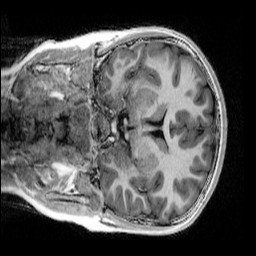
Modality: UNIT1_denoised
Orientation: coronal
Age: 10
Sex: male
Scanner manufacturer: siemens
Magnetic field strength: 3 T
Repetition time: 4 s
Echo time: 0.00303 s